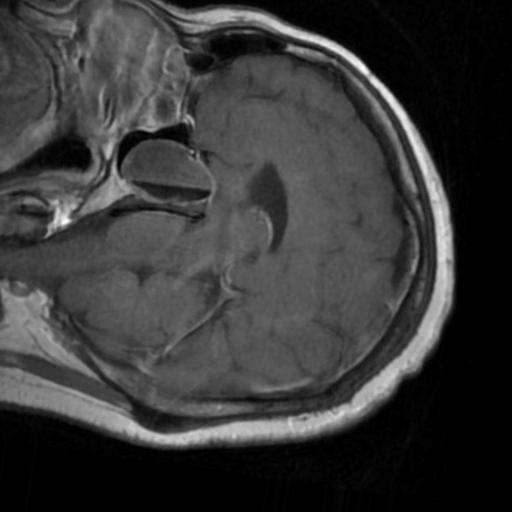
Label: brain_tumor